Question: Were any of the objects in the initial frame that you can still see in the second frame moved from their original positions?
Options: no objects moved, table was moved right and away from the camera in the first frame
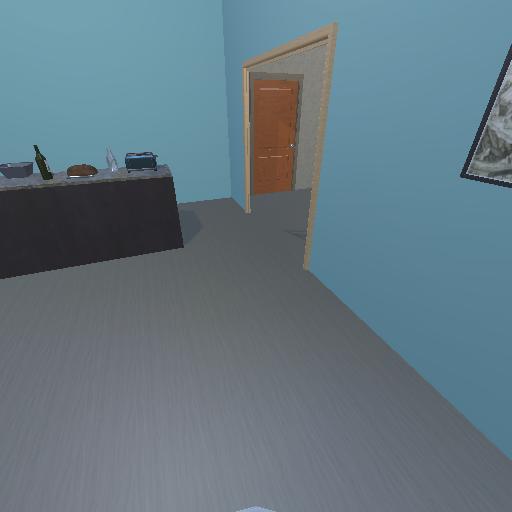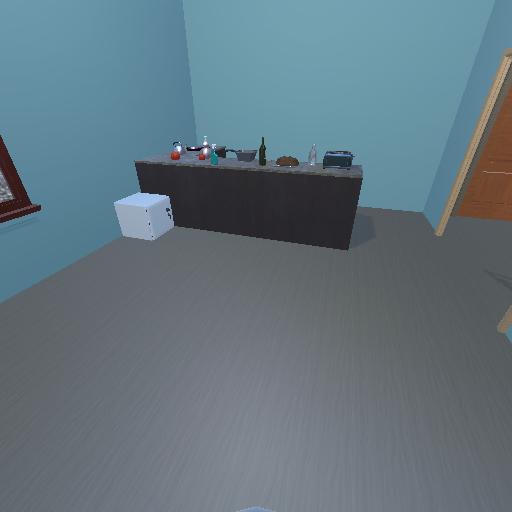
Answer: no objects moved